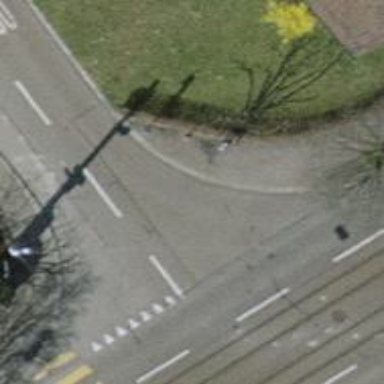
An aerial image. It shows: Kerb serving as barrier.